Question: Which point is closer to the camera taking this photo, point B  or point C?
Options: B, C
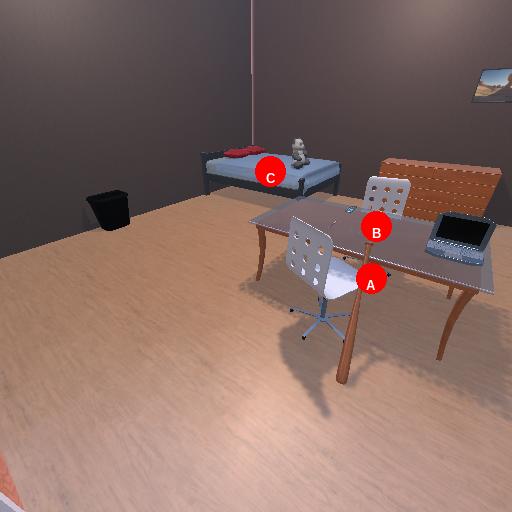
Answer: B